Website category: book
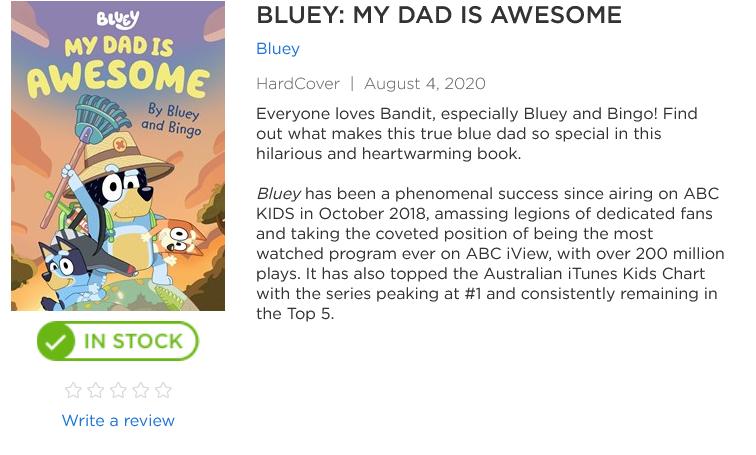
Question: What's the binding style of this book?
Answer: HardCover

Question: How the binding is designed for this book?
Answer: HardCover

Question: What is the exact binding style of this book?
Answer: HardCover

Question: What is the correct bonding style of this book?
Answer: HardCover

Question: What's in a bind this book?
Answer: HardCover

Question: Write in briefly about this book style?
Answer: HardCover

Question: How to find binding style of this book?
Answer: HardCover

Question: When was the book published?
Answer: August 4, 2020

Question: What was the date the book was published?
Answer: August 4, 2020

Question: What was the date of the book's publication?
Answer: August 4, 2020

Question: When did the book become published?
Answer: August 4, 2020

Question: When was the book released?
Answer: August 4, 2020

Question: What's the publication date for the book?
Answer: August 4, 2020